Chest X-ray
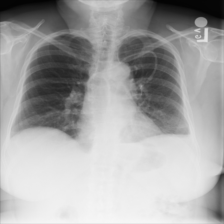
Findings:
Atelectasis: positive
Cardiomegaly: negative
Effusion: negative
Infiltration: negative
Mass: negative
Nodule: negative
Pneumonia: negative
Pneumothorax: negative
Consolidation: negative
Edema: negative
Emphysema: negative
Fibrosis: negative
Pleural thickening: negative
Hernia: negative